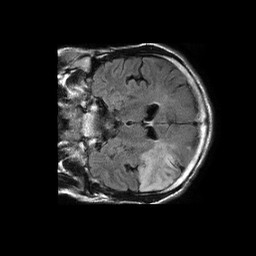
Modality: FLAIR
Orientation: coronal
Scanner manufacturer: philips
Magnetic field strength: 1.5 T
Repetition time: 6 s
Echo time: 0.12 s